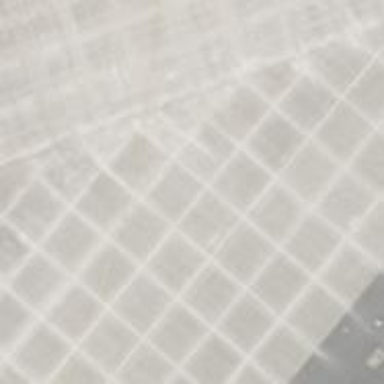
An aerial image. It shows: Taxiway at the airport with concrete surface.